Field crop: maize
Growth stage: 1
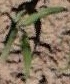
Species: maize